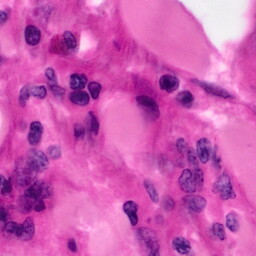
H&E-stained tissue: Pancreatic